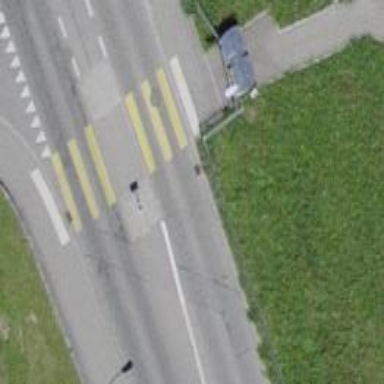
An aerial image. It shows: Zebra crossing on the road.